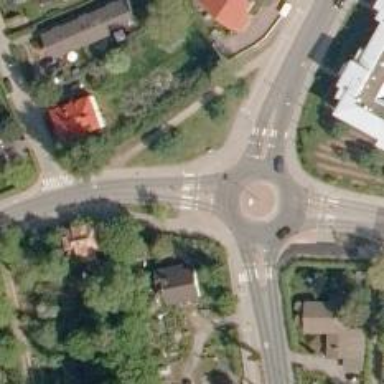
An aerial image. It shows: Crossing on asphalt cycleway.